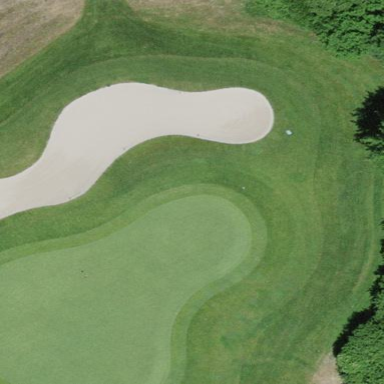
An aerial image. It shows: Sand bunker on golf course.